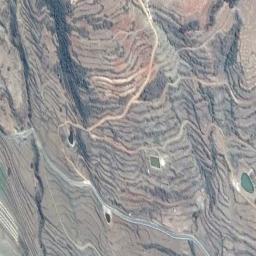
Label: terrace